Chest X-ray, AP view. Patient: 48 years old, sex M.
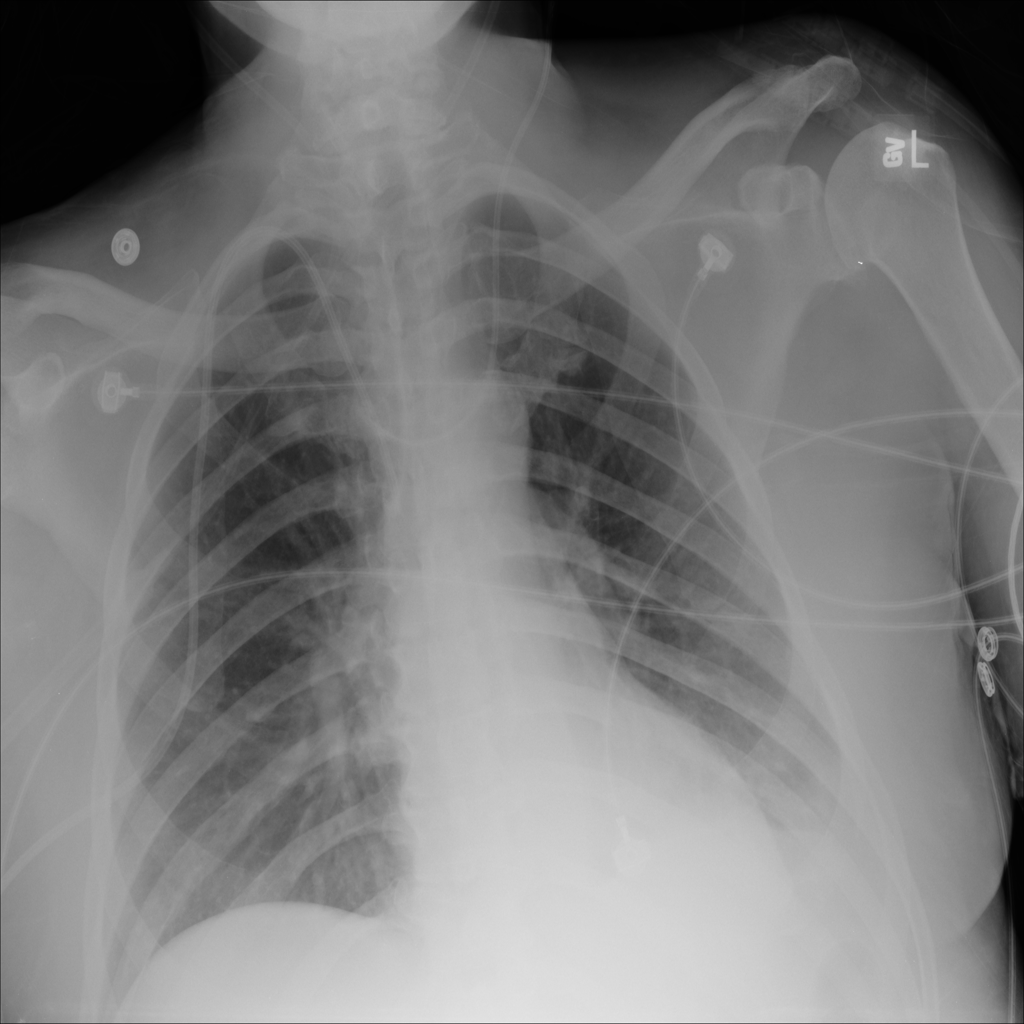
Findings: Effusion